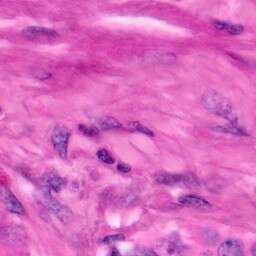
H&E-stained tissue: Pancreatic